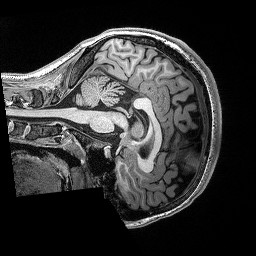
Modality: T1w
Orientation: sagittal
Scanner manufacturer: siemens
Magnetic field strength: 3 T
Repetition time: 2.53 s
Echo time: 0.0033 s